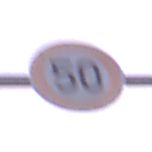
Verkehrszeichen: Geschwindigkeit50
Umgebung: Outdoor, RoadRail
Tageszeit: Dawn
Wetter: Clear
Licht: Natural
Jahreszeit: NotSpecified
Kontrast: LowContrast